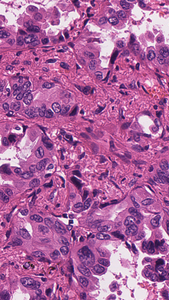
Tumor epithelial tissue: yes
Tumor-associated stroma tissue: yes
Normal tissue: no